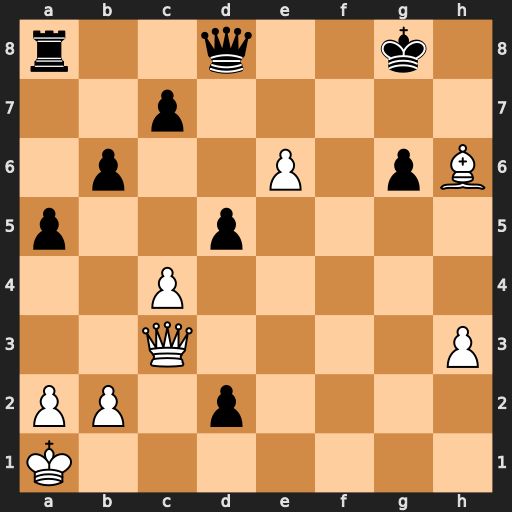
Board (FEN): r2q2k1/2p5/1p2P1pB/p2p4/2P5/2Q4P/PP1p4/K7
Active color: w
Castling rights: -
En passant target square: -
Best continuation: Qg7#